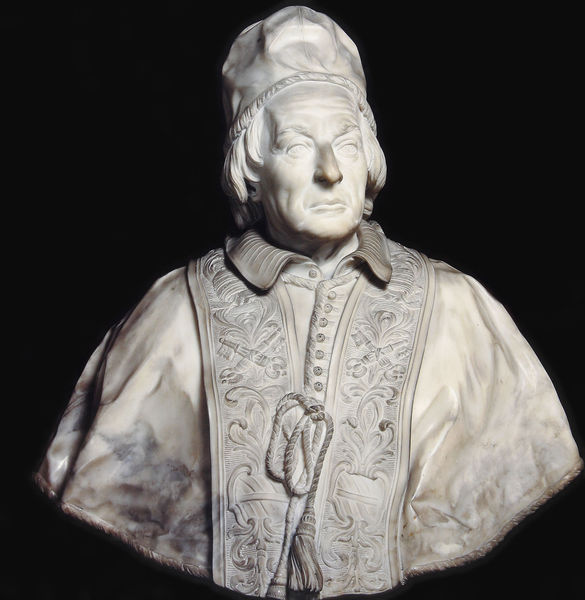
Titel: Büste des Clemens XII
Künstler: Edme Bouchardon
Institution: Florenz, Galleria Corsini
Schlagwörter: mann, umhang, weiß, grau, hut, marmor, mund, nase, stirn, haube, kappe, mütze, augen, gesicht, kragen, stein, kalt, haare, schnur, stickerei, strick, frontal, lippen, renaissance, statue, leiste, papst, ernst, büste, kordel, quaste, knöpfe, revers, foto, fürst, troddel, schlüssel, schwraz, zierborte, intelligent, pommeln, mitte 17 jhrd, hochwürdig